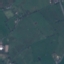
Land use / land cover class: Pasture